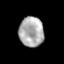
Tissue: prostate
Cell type: Epithelial cells
Senescence score: 0.3406
Nuclear area (px): 721
Mean DAPI intensity: 172.498